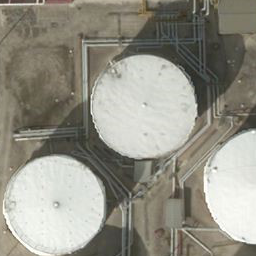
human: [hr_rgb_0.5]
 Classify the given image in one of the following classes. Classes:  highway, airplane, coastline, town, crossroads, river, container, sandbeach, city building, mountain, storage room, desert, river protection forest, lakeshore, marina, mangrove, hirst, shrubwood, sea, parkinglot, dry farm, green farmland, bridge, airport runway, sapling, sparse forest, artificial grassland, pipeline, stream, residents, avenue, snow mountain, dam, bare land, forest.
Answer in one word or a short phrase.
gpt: storage room